Question: I am creating a new question based on my previous post :
<URL>
I have got the following code working very well (thanks to Micky Balladelli) but my boss asked me to add checkboxes. How can I adapt this code to add some checkboxes?
I searched on MSDN in the ListBox Properties and I didn't saw any properties to add checkboxes.
Maybe it would be better to use the CheckedListBox class but in that case it looks complicated to display my colours.
I tried with Listview class but it's not what I am expecting for.
Any help would be appreciated!

'''
function add {
$status='logged1','disconnected1','locked1','logged2','disconnected2','locked2','logged3','disconnected3','locked3'
foreach ($s in $status)
{
$listbox.Items.Add($s)
}
}
$listBox_DrawItem={
param(
[System.Object] $sender,
[System.Windows.Forms.DrawItemEventArgs] $e
)
#Suppose Sender de type Listbox
if ($Sender.Items.Count -eq 0) {return}
#Suppose item de type String
$lbItem=$Sender.Items[$e.Index]
if ( $lbItem.contains('locked'))
{
$Color=[System.Drawing.Color]::yellowgreen
try
{
$brush = new-object System.Drawing.SolidBrush($Color)
$e.Graphics.FillRectangle($brush, $e.Bounds)
}
finally
{
$brush.Dispose()
}
}
$e.Graphics.DrawString($lbItem, $e.Font, [System.Drawing.SystemBrushes]::ControlText, (new-object System.Drawing.PointF($e.Bounds.X, $e.Bounds.Y)))
}
#Generated Form Function
function GenerateForm {
#region Import the Assemblies
[reflection.assembly]::loadwithpartialname("System.Windows.Forms") | Out-Null
[reflection.assembly]::loadwithpartialname("System.Drawing") | Out-Null
#endregion
#region Generated Form Objects
$form1 = New-Object System.Windows.Forms.Form
$add = New-Object System.Windows.Forms.Button
$listbox = New-Object System.Windows.Forms.ListBox
$InitialFormWindowState = New-Object System.Windows.Forms.FormWindowState
#endregion Generated Form Objects
#----------------------------------------------
#Generated Event Script Blocks
#----------------------------------------------
#Provide Custom Code for events specified in PrimalForms.
$handler_form1_Load=
{
#TODO: Place custom script here
}
$handler_btnRechercher_Click=
{
add
#TODO: Place custom script here
}
$OnLoadForm_StateCorrection=
{#Correct the initial state of the form to prevent the .Net maximized form issue
$form1.WindowState = $InitialFormWindowState
}
#----------------------------------------------
#region Generated Form Code
$form1.BackColor = [System.Drawing.Color]::FromArgb(255,240,240,240)
$form1.Text = "Move VM"
$form1.Name = "form1"
$form1.AutoScaleMode = 3
$form1.DataBindings.DefaultDataSourceUpdateMode = 0
$form1.AutoScroll = $True
$System_Drawing_Size = New-Object System.Drawing.Size
$System_Drawing_Size.Width = 357
$System_Drawing_Size.Height = 486
$form1.ClientSize = $System_Drawing_Size
$form1.add_Load($handler_form1_Load)
$listbox.FormattingEnabled = $True
$System_Drawing_Size = New-Object System.Drawing.Size
$System_Drawing_Size.Width = 330
$System_Drawing_Size.Height = 407
$listbox.Size = $System_Drawing_Size
$listbox.DataBindings.DefaultDataSourceUpdateMode = 0
$listbox.Name = "listbox"
$listBox.DrawMode = [System.Windows.Forms.DrawMode]::OwnerDrawFixed
$listBox.Add_DrawItem($listBox_DrawItem)
$System_Drawing_Point = New-Object System.Drawing.Point
$System_Drawing_Point.X = 12
$System_Drawing_Point.Y = 21
$listbox.Location = $System_Drawing_Point
$listbox.TabIndex = 4
$listbox.add_Click($action_si_click_sur_VMKO)
$form1.Controls.Add($listbox)
#endregion Generated Form Code
#Save the initial state of the form
$InitialFormWindowState = $form1.WindowState
#Init the OnLoad event to correct the initial state of the form
$form1.add_Load($OnLoadForm_StateCorrection)
#Show the Form
add
$form1.ShowDialog()| Out-Null
} #End Function
#Call the Function
GenerateForm
'''
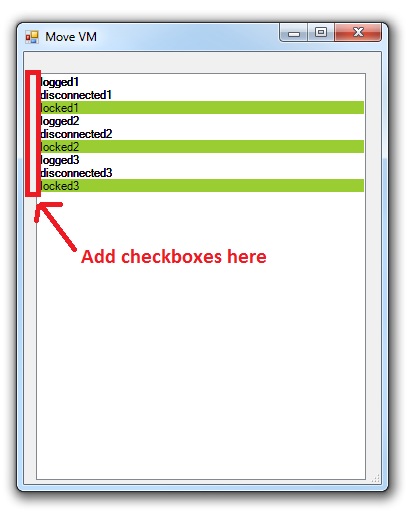
Answer: The trick is to use ListView instead of CheckedListBox.
The following contains the full code with quite a bit of changes.
'''
function add {
$status='logged1','disconnected1','locked1','logged2','disconnected2','logged1','disconnected1','locked1','logged2','disconnected2','logged1','disconnected1','locked1','logged2','disconnected2','logged1','disconnected1','locked1','logged2','disconnected2','logged1','disconnected1','locked1','logged2','disconnected2','logged1','disconnected1','locked1','logged2','disconnected2','logged1','disconnected1','locked1','logged2','disconnected2','logged1','disconnected1','locked1','logged2','disconnected2','logged1','disconnected1','locked1','logged2','disconnected2','logged1','disconnected1','locked1','logged2','disconnected2','logged1','disconnected1','locked1','logged2','disconnected2','logged1','disconnected1','locked1','logged2','disconnected2','logged1','disconnected1','locked1','logged2','disconnected2','logged1','disconnected1','locked1','logged2','disconnected2','logged1','disconnected1','locked1','logged2','disconnected2','logged1','disconnected1','locked1','logged2','disconnected2','logged1','disconnected1','locked1','logged2','disconnected2','logged1','disconnected1','locked1','logged2','disconnected2','logged1','disconnected1','locked1','logged2','disconnected2','logged1','disconnected1','locked1','logged2','disconnected2','logged1','disconnected1','locked1','logged2','disconnected2','logged1','disconnected1','locked1','logged2','disconnected2','logged1','disconnected1','locked1','logged2','disconnected2','logged1','disconnected1','locked1','logged2','disconnected2','logged1','disconnected1','locked1','logged2','disconnected2','logged1','disconnected1','locked1','logged2','disconnected2','logged1','disconnected1','locked1','logged2','disconnected2','logged1','disconnected1','locked1','logged2','disconnected2','logged1','disconnected1','locked1','logged2','disconnected2','logged1','disconnected1','locked1','logged2','disconnected2','logged1','disconnected1','locked1','logged2','disconnected2','locked2','logged3','disconnected3','locked3'
foreach ($s in $status)
{
$i =$listbox.Items.Add($s)
}
}
$listBox_DrawItem={
param(
[System.Object] $sender,
[System.Windows.Forms.DrawListViewItemEventArgs] $e
)
if ( $e.Item.text.contains('locked'))
{
$Color=[System.Drawing.Color]::yellowgreen
try
{
$brush = new-object System.Drawing.SolidBrush($Color)
$e.Graphics.FillRectangle($brush, $e.Bounds)
}
finally
{
$brush.Dispose()
}
}
else
{
$e.DrawBackground();
}
$e.DrawFocusRectangle();
if ($e.Item.Checked)
{
[System.Windows.Forms.ControlPaint]::DrawCheckBox($e.Graphics,$e.Bounds.X, $e.Bounds.Top + 1, 15, 15, [System.Windows.Forms.ButtonState]::Checked)
}
else
{
[System.Windows.Forms.ControlPaint]::DrawCheckBox($e.Graphics,$e.Bounds.X, $e.Bounds.Top + 1, 15, 15, [System.Windows.Forms.ButtonState]::Flat)
}
[System.Drawing.font] $headerFont = new-object System.Drawing.font("Helvetica",
10, [System.Drawing.FontStyle]::Regular)
$sf = new-object System.Drawing.StringFormat
$sf.Alignment = [System.Drawing.StringAlignment]::Near
$rect = New-Object System.Drawing.RectangleF
$rect.x = $e.Bounds.X+16
$rect.y = $e.Bounds.Top+1
$rect.width = $e.bounds.right
$rect.height = $e.bounds.bottom
$e.Graphics.DrawString($e.item.Text,
$headerFont,
[System.Drawing.Brushes]::Black,
$rect,
$sf)
}
$listBox_DrawSubItem={
param(
[System.Object] $sender,
[System.Windows.Forms.DrawListViewSubItemEventArgs] $e
)
}
$listBox_DrawHeader={
param(
[System.Object] $sender,
[System.Windows.Forms.DrawListViewColumnHeaderEventArgs] $e
)
[System.Drawing.font] $headerFont = new-object System.Drawing.font("Helvetica",
10, [System.Drawing.FontStyle]::Bold)
$e.DrawBackground();
$sf = new-object System.Drawing.StringFormat
$sf.Alignment = [System.Drawing.StringAlignment]::Center
$rect = New-Object System.Drawing.RectangleF
$rect.x = $e.Bounds.X+16
$rect.y = $e.Bounds.Top+1
$rect.width = $e.bounds.right
$rect.height = $e.bounds.bottom
$e.Graphics.DrawString($e.Column.text,$e.Item.Font,[System.Drawing.Brushes]::Black, $rect )
$e.Graphics.DrawString($e.Header.Text,
$headerFont,
[System.Drawing.Brushes]::Black,
$rect,
$sf)
}
#Generated Form Function
function GenerateForm {
#region Import the Assemblies
[reflection.assembly]::loadwithpartialname("System.Windows.Forms") | Out-Null
[reflection.assembly]::loadwithpartialname("System.Drawing") | Out-Null
#endregion
#region Generated Form Objects
$form1 = New-Object System.Windows.Forms.Form
$add = New-Object System.Windows.Forms.Button
$listbox = New-Object System.Windows.Forms.Listview
$InitialFormWindowState = New-Object System.Windows.Forms.FormWindowState
#endregion Generated Form Objects
#----------------------------------------------
#Generated Event Script Blocks
#----------------------------------------------
#Provide Custom Code for events specified in PrimalForms.
$handler_form1_Load=
{
#TODO: Place custom script here
}
$handler_btnRechercher_Click=
{
add
#TODO: Place custom script here
}
$OnLoadForm_StateCorrection=
{#Correct the initial state of the form to prevent the .Net maximized form issue
$form1.WindowState = $InitialFormWindowState
}
#----------------------------------------------
#region Generated Form Code
$form1.BackColor = [System.Drawing.Color]::FromArgb(255,240,240,240)
$form1.Text = "Move VM"
$form1.Name = "form1"
$form1.AutoScaleMode = 3
$form1.DataBindings.DefaultDataSourceUpdateMode = 0
$form1.AutoScroll = $True
$System_Drawing_Size = New-Object System.Drawing.Size
$System_Drawing_Size.Width = 357
$System_Drawing_Size.Height = 486
$form1.ClientSize = $System_Drawing_Size
$form1.add_Load($handler_form1_Load)
$System_Drawing_Size = New-Object System.Drawing.Size
$System_Drawing_Size.Width = 330
$System_Drawing_Size.Height = 407
$listbox.Size = $System_Drawing_Size
$listbox.DataBindings.DefaultDataSourceUpdateMode = 0
$listbox.Name = "listview"
$listBox.view = [System.Windows.Forms.View]::Details
$listbox.CheckBoxes = $true
$listbox.fullrowselect = $true
$listBox.OwnerDraw = $true
$listBox.Add_DrawItem($listBox_DrawItem)
$listBox.Add_DrawSubItem($listBox_DrawSubItem)
$listBox.add_DrawColumnHeader($listBox_DrawHeader)
$System_Drawing_Point = New-Object System.Drawing.Point
$System_Drawing_Point.X = 12
$System_Drawing_Point.Y = 21
$listbox.Location = $System_Drawing_Point
$listbox.TabIndex = 4
$listbox.add_Click($action_si_click_sur_VMKO)
$listBox.Columns.Add("VMs", 300, [System.Windows.Forms.HorizontalAlignment]::Center) | out-null
$form1.Controls.Add($listbox)
#endregion Generated Form Code
#Save the initial state of the form
$InitialFormWindowState = $form1.WindowState
#Init the OnLoad event to correct the initial state of the form
$form1.add_Load($OnLoadForm_StateCorrection)
#Show the Form
add
$form1.ShowDialog()| Out-Null
} #End Function
#Call the Function
GenerateForm
'''